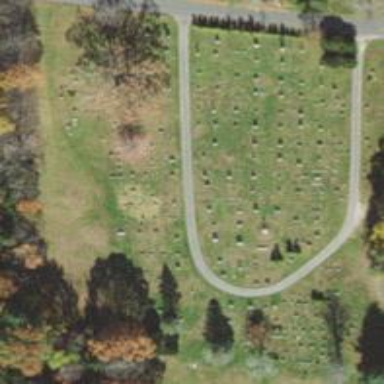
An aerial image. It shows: Private cemetery with the landuse designated as cemetery.